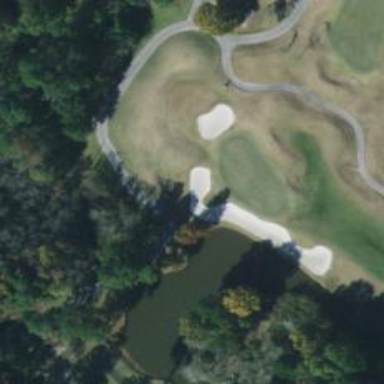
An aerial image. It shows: Golf bunker filled with sandy terrain.